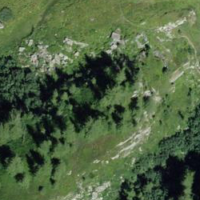
EUNIS habitat code: 31
Species observed at this site:
Achillea nana